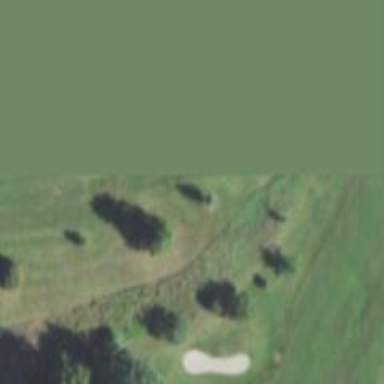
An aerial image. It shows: Golf tee.